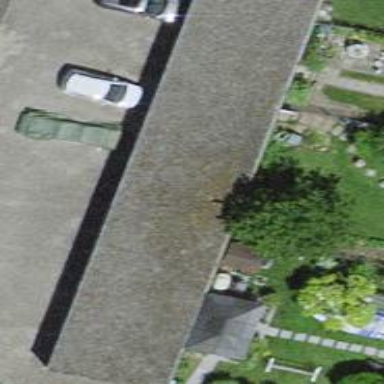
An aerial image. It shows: Garage.